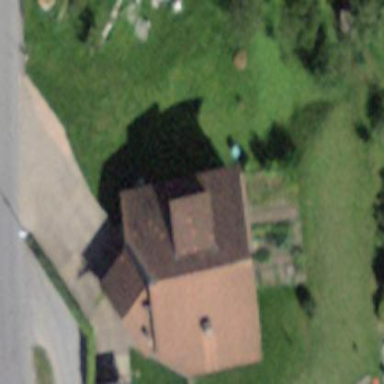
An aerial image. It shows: Simple and straightforward house.